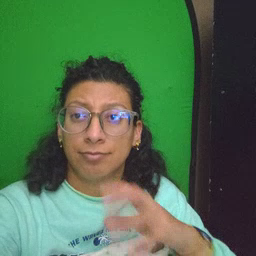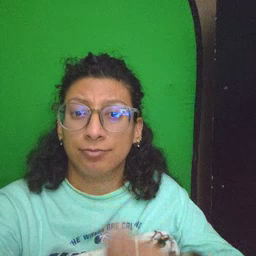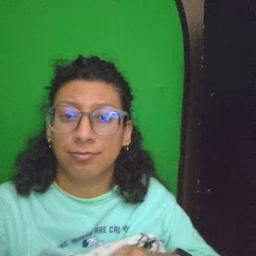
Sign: old